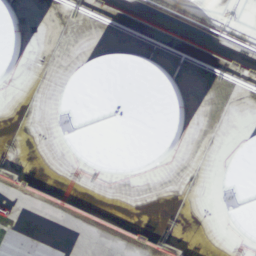
Label: storage tanks